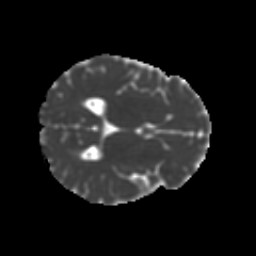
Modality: MD
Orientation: axial
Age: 11
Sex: female
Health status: ill
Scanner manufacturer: ge
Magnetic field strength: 3 T
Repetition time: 6.752 s
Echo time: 0.079 s